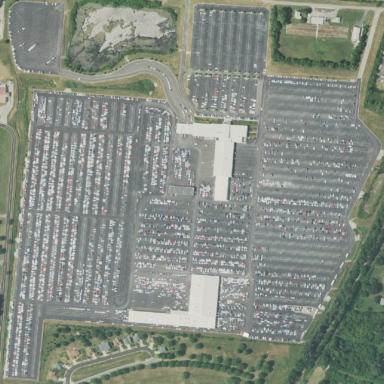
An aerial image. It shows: Parking area with asphalt surface.